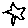
Label: star